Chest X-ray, PA view. Patient: 65 years old, sex F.
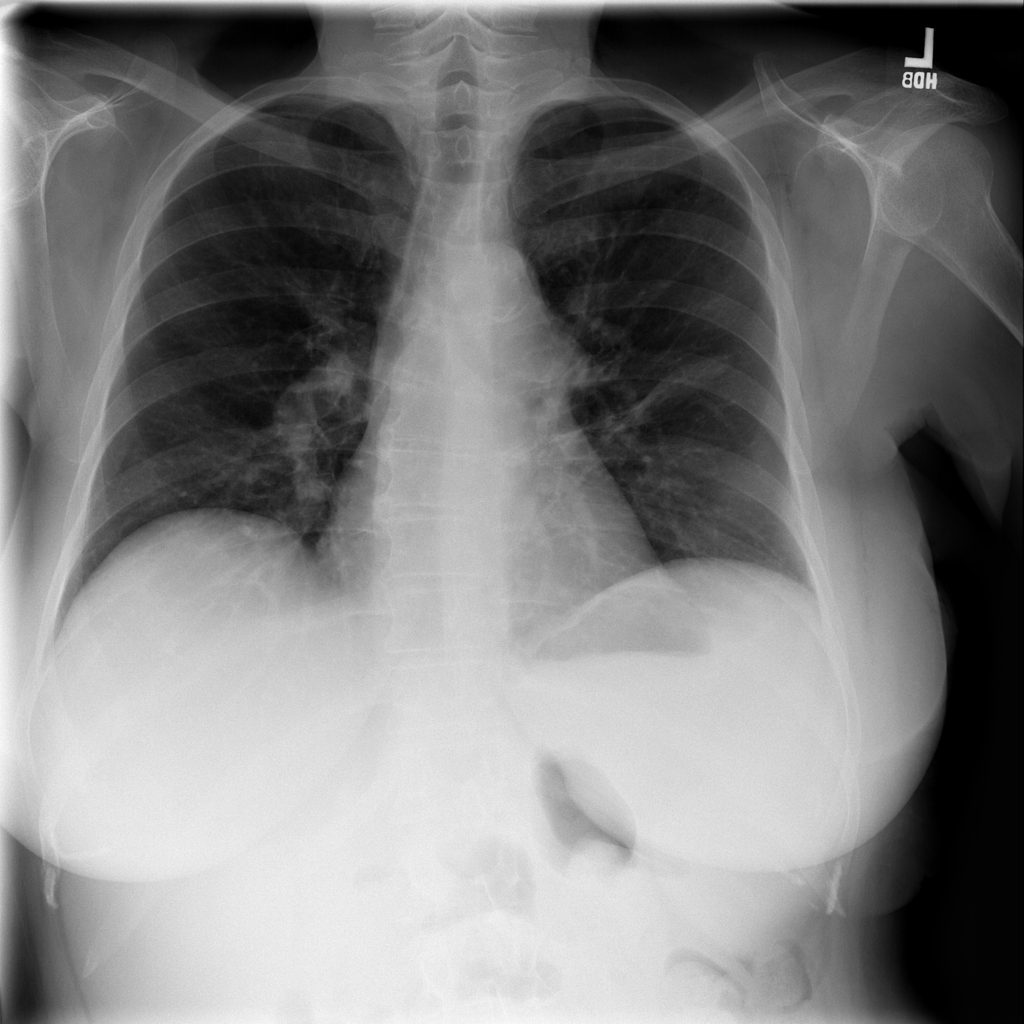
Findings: Atelectasis